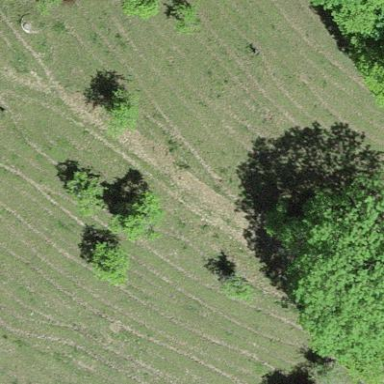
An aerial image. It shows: Orchard.